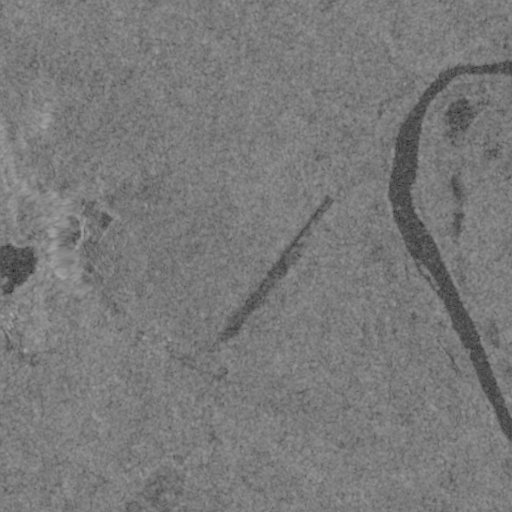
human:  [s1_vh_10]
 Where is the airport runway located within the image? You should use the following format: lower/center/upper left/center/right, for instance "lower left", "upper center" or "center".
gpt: The airport runway is located in the center of the image.
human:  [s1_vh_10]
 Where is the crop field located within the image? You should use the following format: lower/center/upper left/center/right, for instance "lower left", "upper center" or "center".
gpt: The crop field is located in the upper center of the image.
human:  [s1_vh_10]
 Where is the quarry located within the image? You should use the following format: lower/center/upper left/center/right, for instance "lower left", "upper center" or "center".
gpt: The quarry is located in the left of the image.
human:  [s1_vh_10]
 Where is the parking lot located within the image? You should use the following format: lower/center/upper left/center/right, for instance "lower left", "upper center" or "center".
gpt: There is no parking lot in the image.

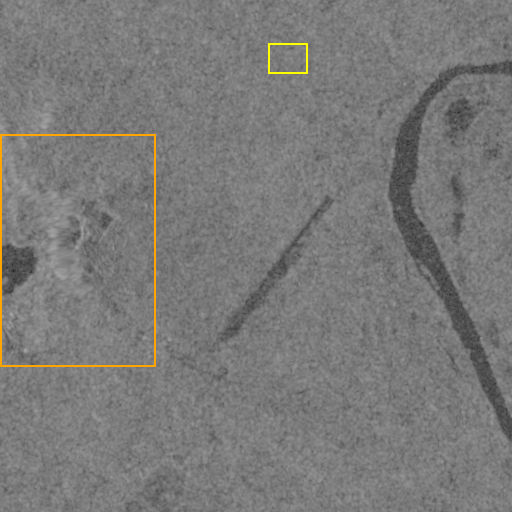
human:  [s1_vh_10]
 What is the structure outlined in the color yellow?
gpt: The structure outlined in yellow is a crop field.
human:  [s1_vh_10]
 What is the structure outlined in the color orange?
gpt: The structure outlined in orange is a quarry.
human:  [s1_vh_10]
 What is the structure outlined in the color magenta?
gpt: There is no magenta outline.